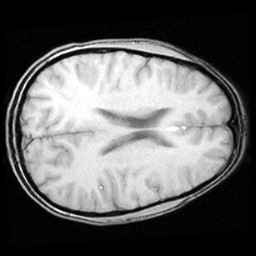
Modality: inplaneT1
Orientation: axial
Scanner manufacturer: ge
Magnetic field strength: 3 T
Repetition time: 0.3 s
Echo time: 0.003368 s